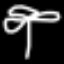
Label: palm tree